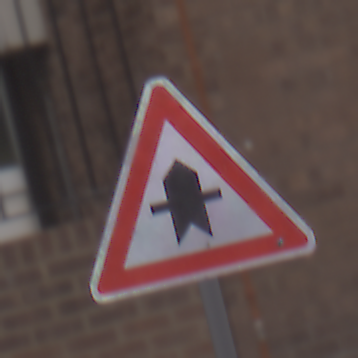
Verkehrszeichen: Vorfahrt
Umgebung: Outdoor, Urban
Tageszeit: MorningAfternoon
Wetter: Overcast
Licht: Natural
Jahreszeit: NotSpecified
Kontrast: LowContrast